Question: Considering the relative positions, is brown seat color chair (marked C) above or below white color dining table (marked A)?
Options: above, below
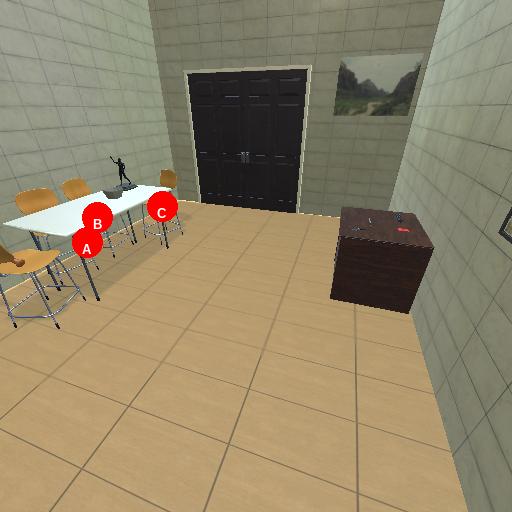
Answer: above